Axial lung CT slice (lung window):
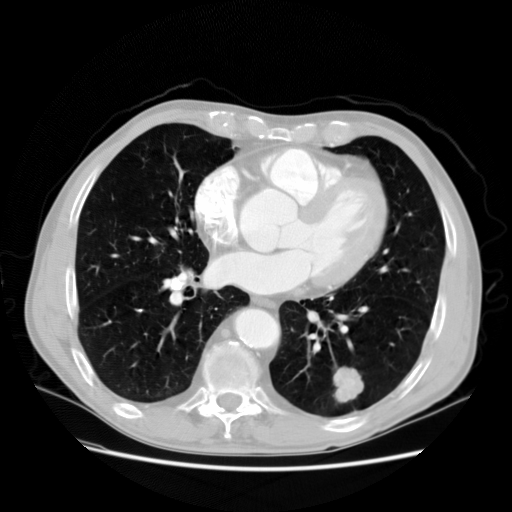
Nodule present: yes
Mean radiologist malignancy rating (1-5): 4